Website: macys
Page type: billing-address
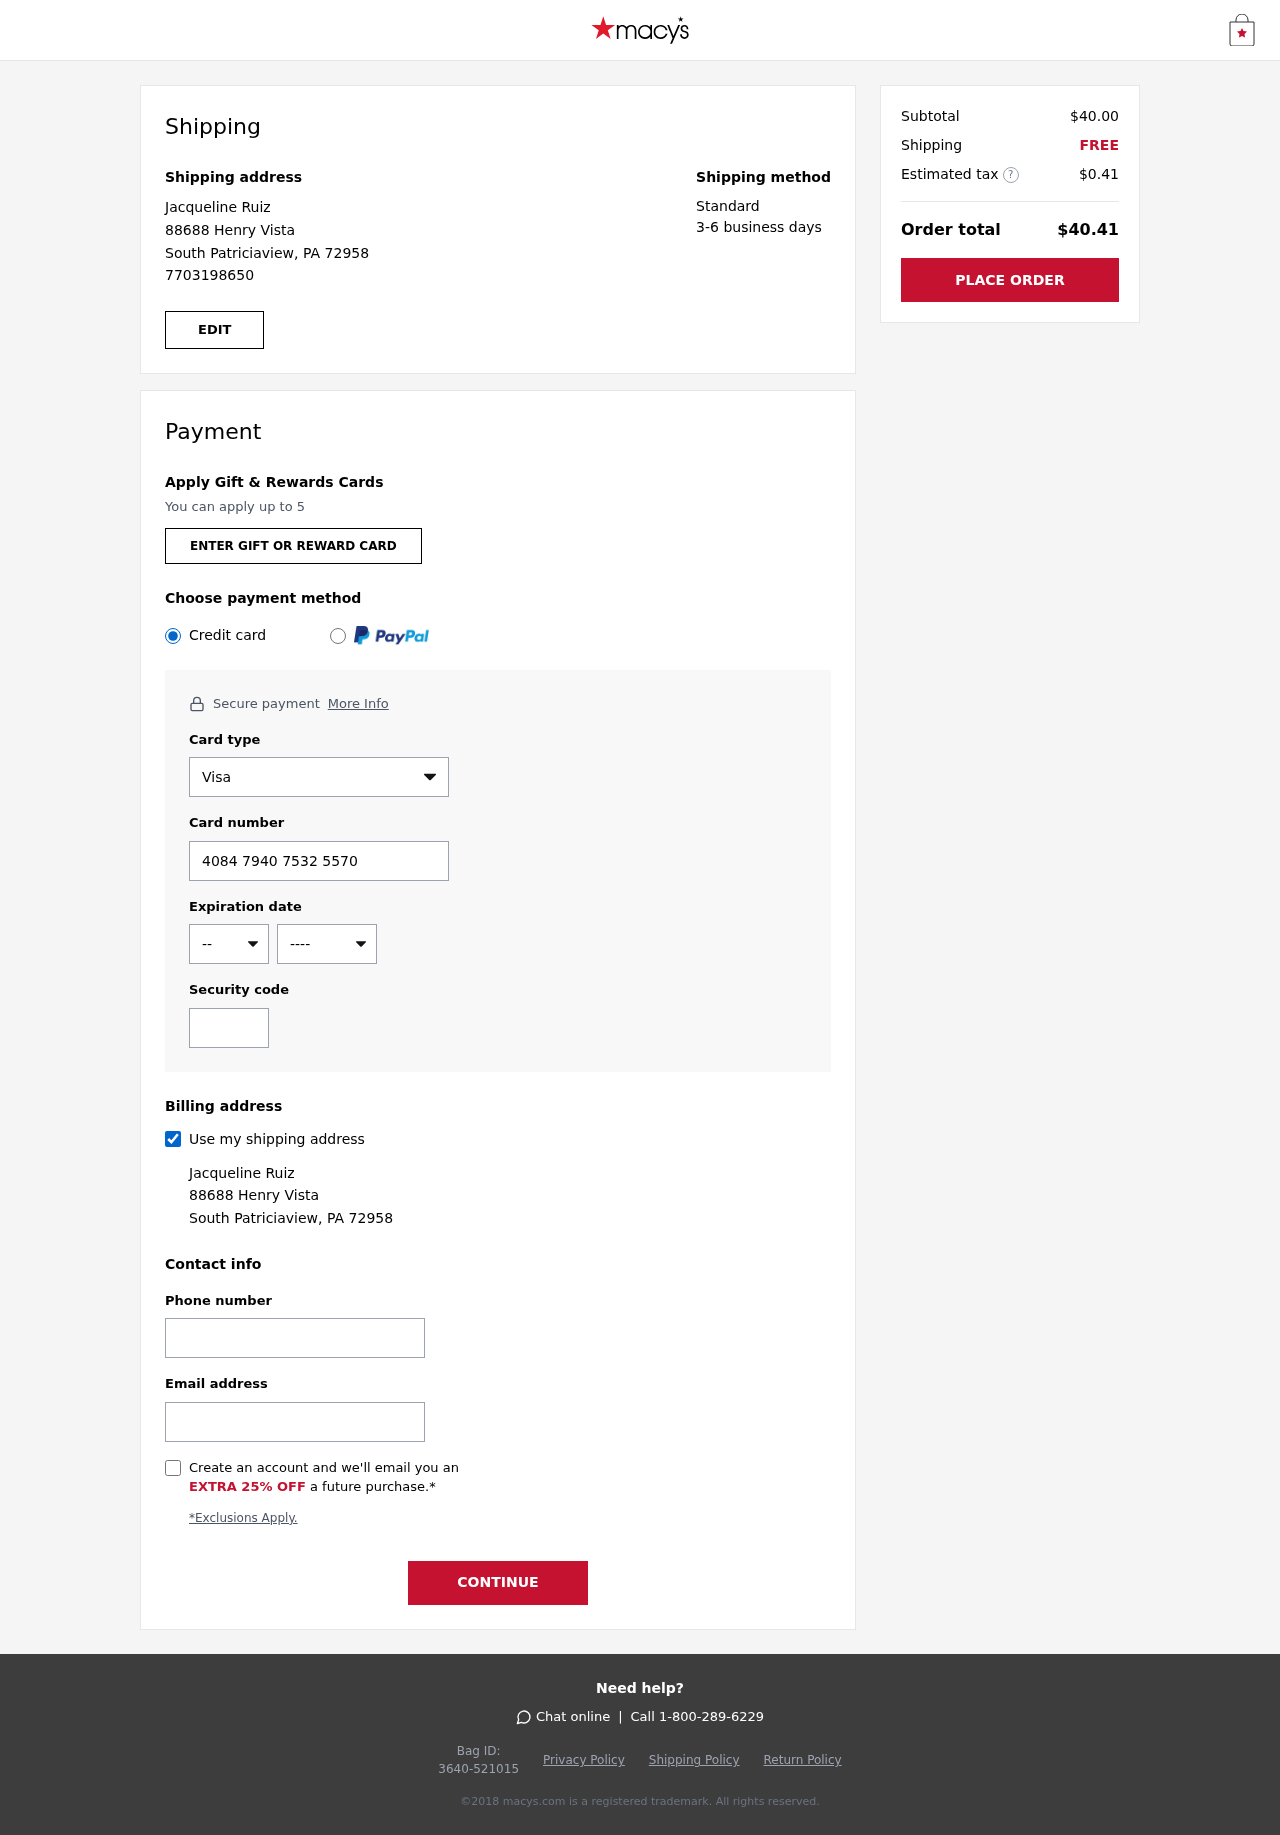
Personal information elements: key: PII_CARD_CVV
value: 524
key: PII_CARD_EXPIRY_MONTH
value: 06
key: PII_CARD_EXPIRY_YEAR
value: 28
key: PII_CARD_NUMBER
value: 4084 7940 7532 5570
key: PII_CARD_TYPE
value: Visa
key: PII_EMAIL
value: jacqueline.ruiz@hotmail.com
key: PII_FULLNAME
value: Jacqueline Ruiz
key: PII_PHONE
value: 7703198650
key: PII_STREET
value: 88688 Henry Vista
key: PII_CITY_STATE_ZIP
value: South Patriciaview, PA 72958
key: PII_FIRSTNAME
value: Jacqueline
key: PII_LASTNAME
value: Ruiz
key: PII_FULLNAME2
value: Jacqueline Ruiz
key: PII_FULLNAME3
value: Jacqueline Ruiz
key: PII_FIRSTNAME2
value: Jacqueline
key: PII_FIRSTNAME3
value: Jacqueline
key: PII_LASTNAME2
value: Ruiz
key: PII_LASTNAME3
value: Ruiz
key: PII_FIRSTNAME_DERIVED
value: Jacqueline
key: PII_LASTNAME_DERIVED
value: Ruiz
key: PII_FULLNAME_DERIVED
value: Jacqueline Ruiz
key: PII_NAME_FULL_DERIVED
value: Jacqueline Ruiz
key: PII_PHONE2
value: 7703198650
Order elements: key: ORDER_SUBTOTAL
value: $40.00
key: ORDER_SHIPPING_COST
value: FREE
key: ORDER_TAX
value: $0.41
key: ORDER_TOTAL
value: $40.41